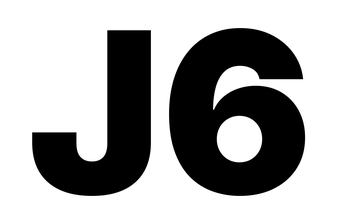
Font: Inter_Black